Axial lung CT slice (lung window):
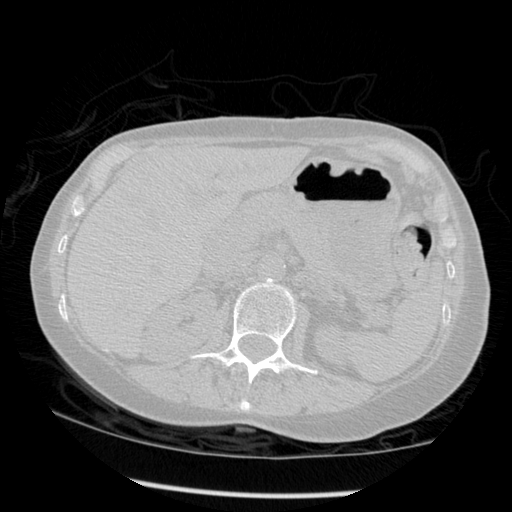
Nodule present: no